Field crop: maize
Growth stage: 1
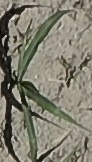
Species: sorghum